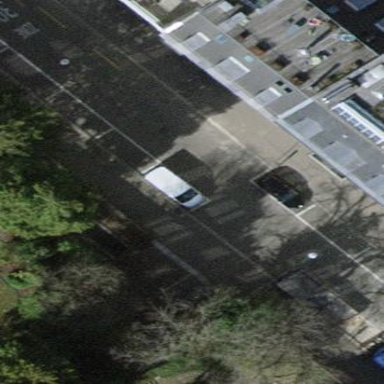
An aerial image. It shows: Parking lane for vehicles.